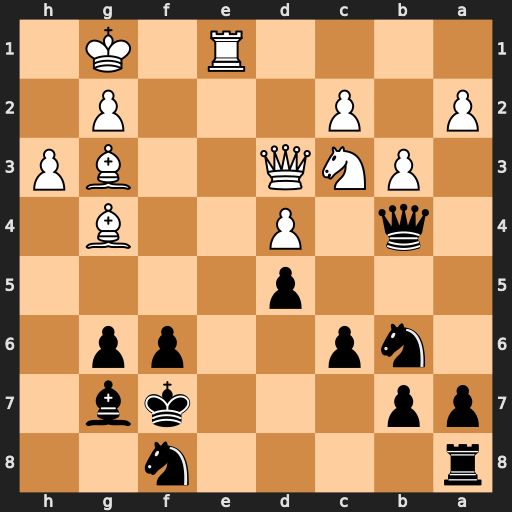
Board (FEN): r4n2/pp3kb1/1np2pp1/3p4/1q1P2B1/1PNQ2BP/P1P3P1/4R1K1
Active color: b
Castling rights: -
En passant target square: -
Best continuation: f5 Ne2 fxg4 Rf1+ Kg8